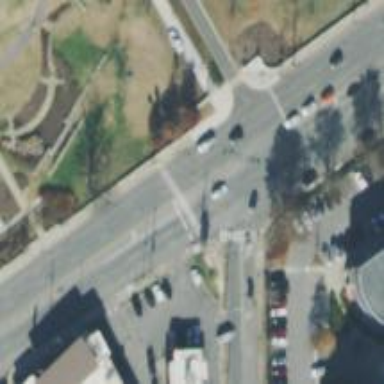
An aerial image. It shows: Marked road crossing.